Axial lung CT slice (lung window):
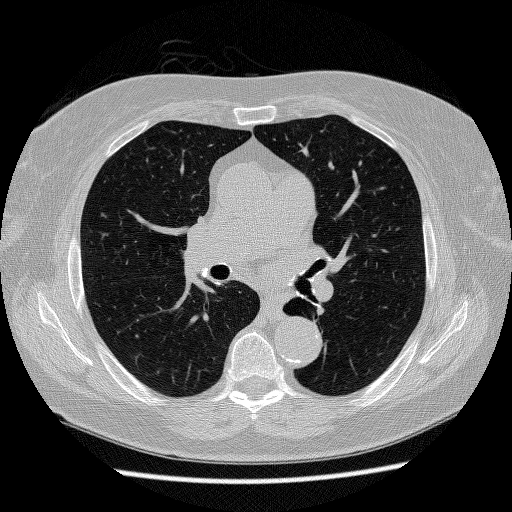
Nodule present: no